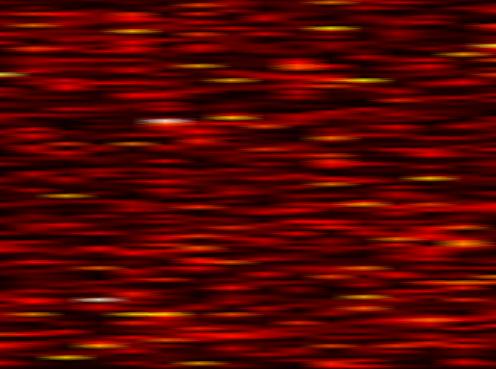
Label: FBMC